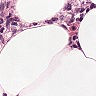
Metastatic tissue present: no